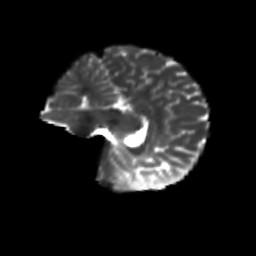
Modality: T2w
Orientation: sagittal
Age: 24
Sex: female
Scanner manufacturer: siemens
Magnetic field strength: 3 T
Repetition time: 8.6 s
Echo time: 0.095 s